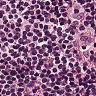
Metastatic tissue present: no